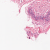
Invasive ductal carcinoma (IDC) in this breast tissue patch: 0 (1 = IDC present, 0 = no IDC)